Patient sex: M
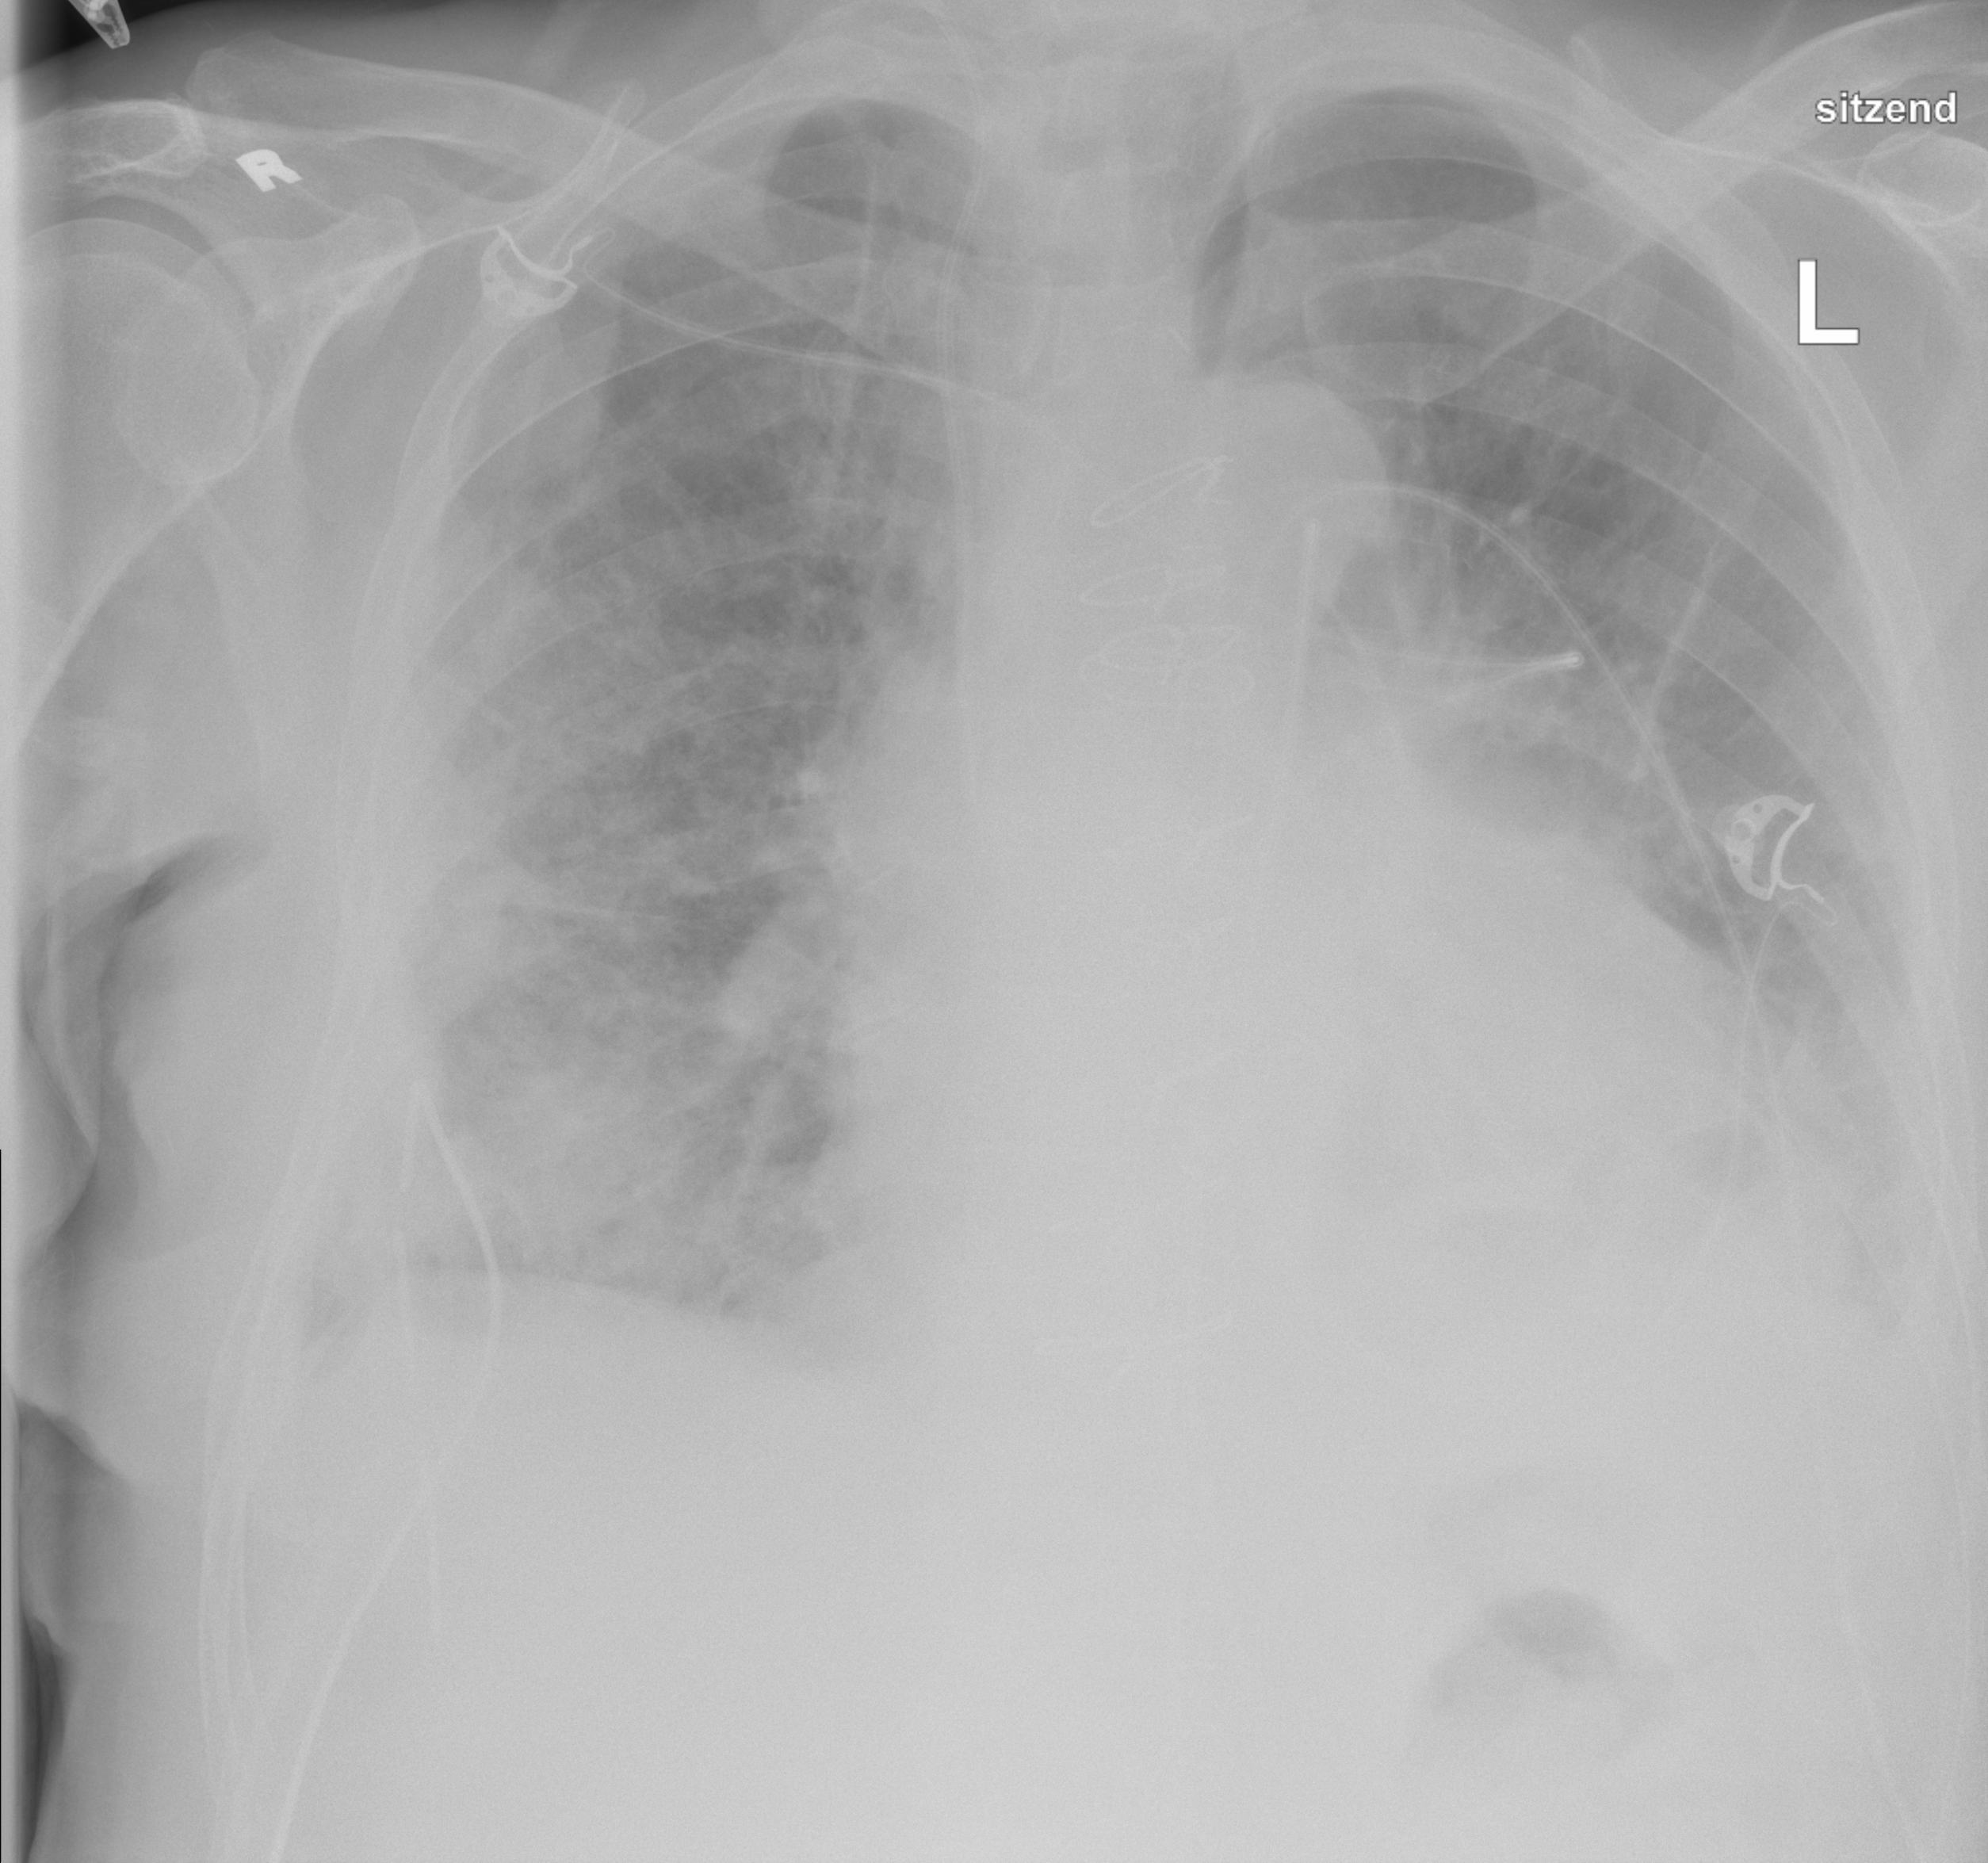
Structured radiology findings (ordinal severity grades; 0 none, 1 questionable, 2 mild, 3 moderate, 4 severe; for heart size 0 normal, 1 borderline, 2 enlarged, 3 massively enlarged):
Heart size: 2
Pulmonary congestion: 2
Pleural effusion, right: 2
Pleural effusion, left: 2
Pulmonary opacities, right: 3
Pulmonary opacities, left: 1
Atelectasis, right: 2
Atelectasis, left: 2